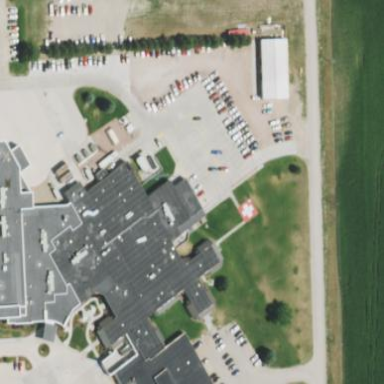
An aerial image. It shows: Healthcare facility identified as hospital.